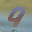
Label: 9